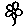
Label: flower